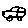
Label: car